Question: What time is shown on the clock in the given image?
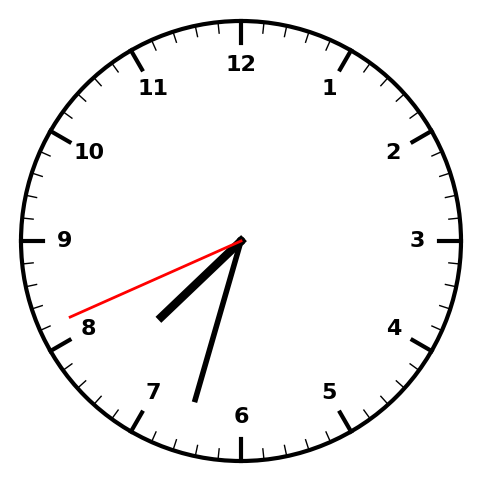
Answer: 07:32:41